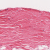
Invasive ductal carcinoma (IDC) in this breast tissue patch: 0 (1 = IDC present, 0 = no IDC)